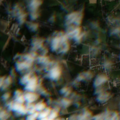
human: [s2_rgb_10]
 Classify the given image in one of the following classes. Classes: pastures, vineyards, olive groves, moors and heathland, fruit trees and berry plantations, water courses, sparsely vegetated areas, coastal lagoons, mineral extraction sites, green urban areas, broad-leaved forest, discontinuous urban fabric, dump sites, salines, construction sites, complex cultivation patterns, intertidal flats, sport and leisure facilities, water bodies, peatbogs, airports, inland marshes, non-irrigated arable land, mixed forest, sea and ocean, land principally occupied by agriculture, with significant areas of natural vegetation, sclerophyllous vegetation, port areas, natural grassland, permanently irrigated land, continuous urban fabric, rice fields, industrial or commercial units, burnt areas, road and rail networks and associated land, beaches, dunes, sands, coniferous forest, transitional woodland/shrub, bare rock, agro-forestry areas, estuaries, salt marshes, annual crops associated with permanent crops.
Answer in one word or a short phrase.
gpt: discontinuous urban fabric, industrial or commercial units, non-irrigated arable land, pastures, land principally occupied by agriculture, with significant areas of natural vegetation, coniferous forest